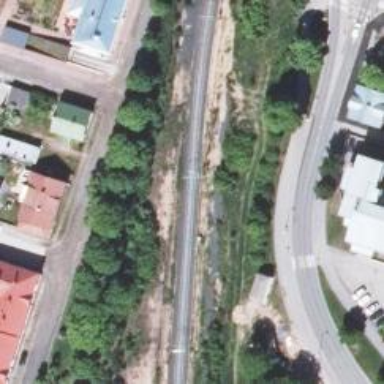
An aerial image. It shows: Railway signal.